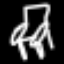
Label: chair